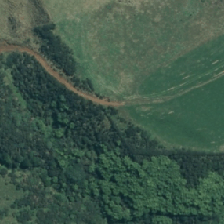
Land cover: grose_broom